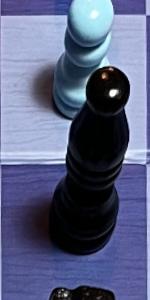
Label: Bishop_Black